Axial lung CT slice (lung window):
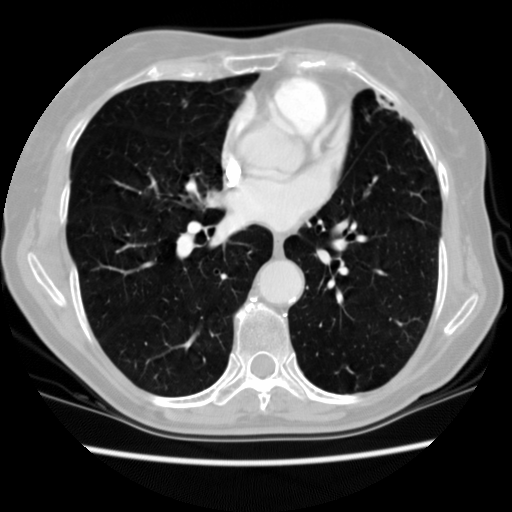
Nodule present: no